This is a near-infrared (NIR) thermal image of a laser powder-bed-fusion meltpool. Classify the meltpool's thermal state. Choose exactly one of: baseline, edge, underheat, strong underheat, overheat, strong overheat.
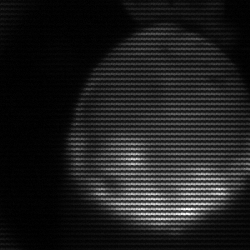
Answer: edge